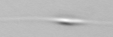
Label: Cylindrotheca_morphotype1